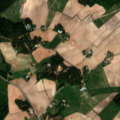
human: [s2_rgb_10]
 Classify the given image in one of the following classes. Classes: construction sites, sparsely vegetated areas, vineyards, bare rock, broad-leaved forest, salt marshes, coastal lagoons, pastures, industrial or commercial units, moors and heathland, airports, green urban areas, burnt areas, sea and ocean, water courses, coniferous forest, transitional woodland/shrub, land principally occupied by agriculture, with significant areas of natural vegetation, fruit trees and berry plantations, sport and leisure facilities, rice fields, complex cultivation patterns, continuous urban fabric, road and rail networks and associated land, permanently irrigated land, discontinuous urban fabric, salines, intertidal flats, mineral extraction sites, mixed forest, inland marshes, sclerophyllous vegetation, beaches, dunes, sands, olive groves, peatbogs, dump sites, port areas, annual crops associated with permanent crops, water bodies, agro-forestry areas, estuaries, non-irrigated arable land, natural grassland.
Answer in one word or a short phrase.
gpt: non-irrigated arable land, land principally occupied by agriculture, with significant areas of natural vegetation, coniferous forest, mixed forest